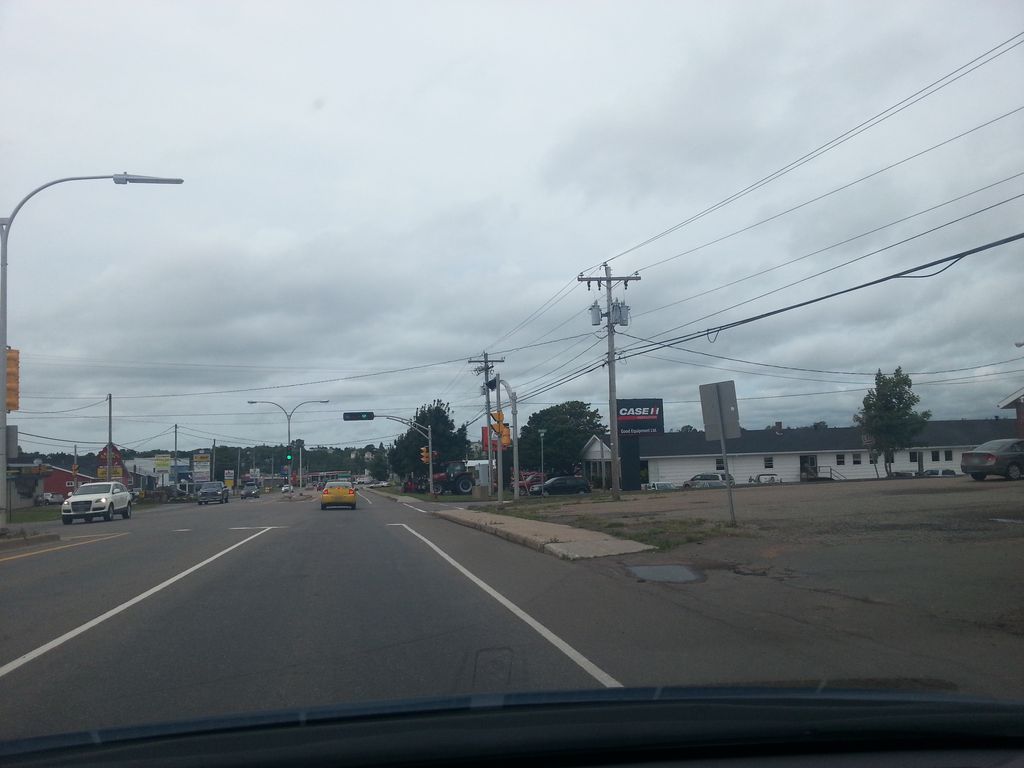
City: charlottetown